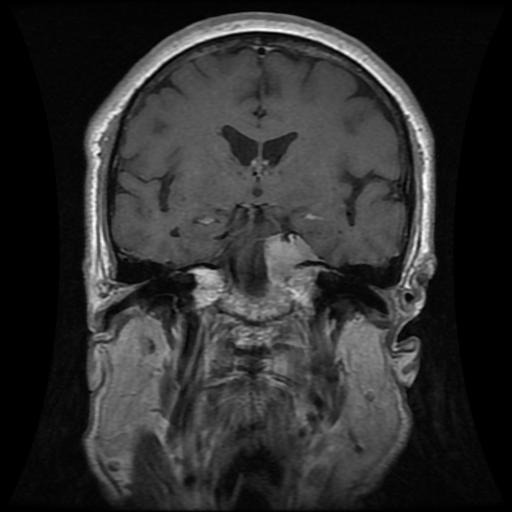
Label: meningioma